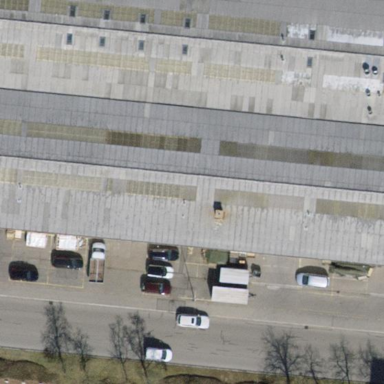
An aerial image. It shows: Industrial building.